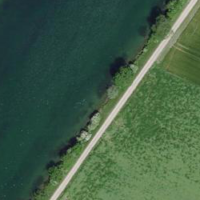
EUNIS habitat code: 15
Species observed at this site:
Fagopyrum esculentum